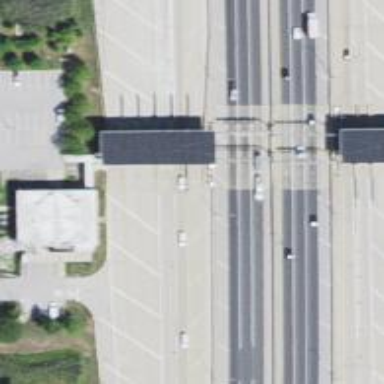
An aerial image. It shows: Toll gantry on the road.